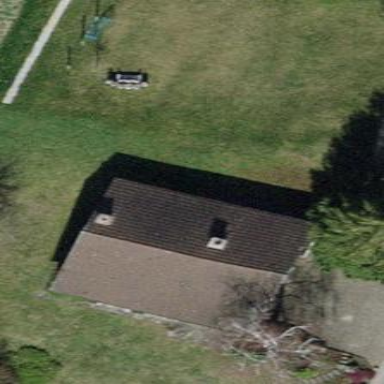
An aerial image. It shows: Detached building with gabled roof.